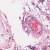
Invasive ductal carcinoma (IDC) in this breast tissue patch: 1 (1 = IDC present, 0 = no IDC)